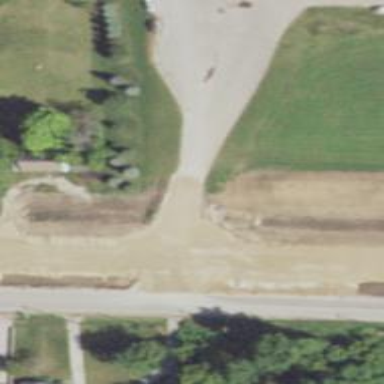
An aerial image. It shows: Asphalt path with unmarked crossing. The path intersects with another path.